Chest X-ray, PA view. Patient: 70 years old, sex F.
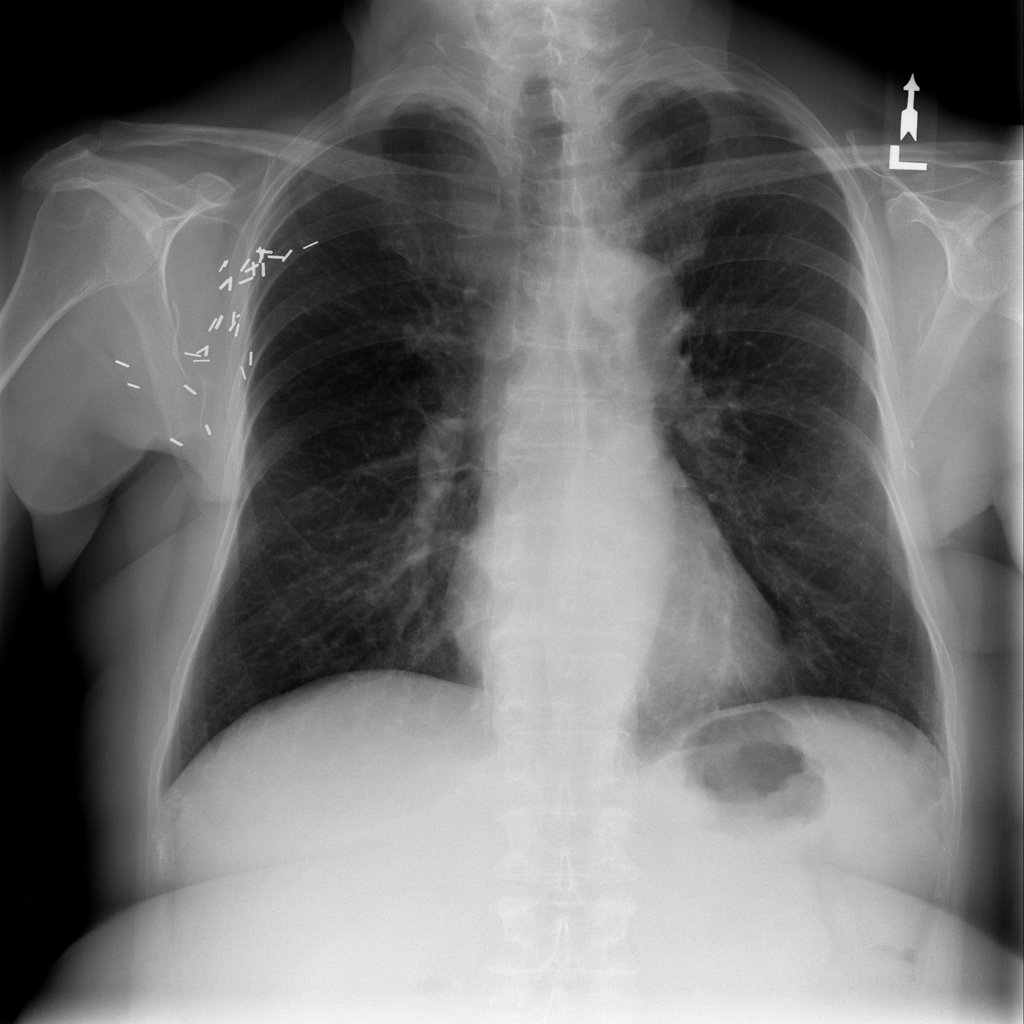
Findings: No Finding